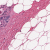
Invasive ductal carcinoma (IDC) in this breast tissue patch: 0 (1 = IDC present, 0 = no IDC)